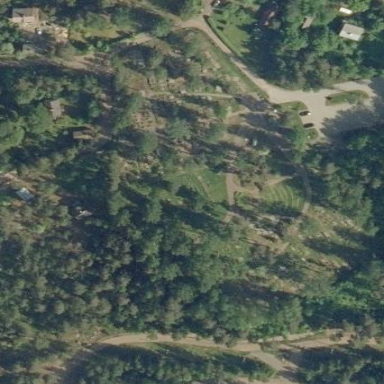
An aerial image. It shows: Cemetery.